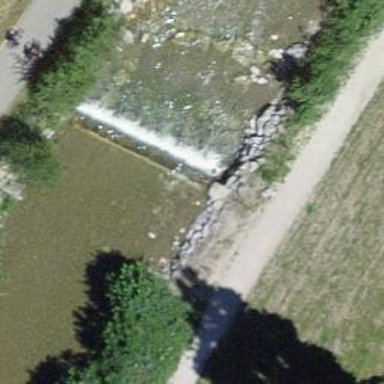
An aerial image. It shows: Weir in waterway.